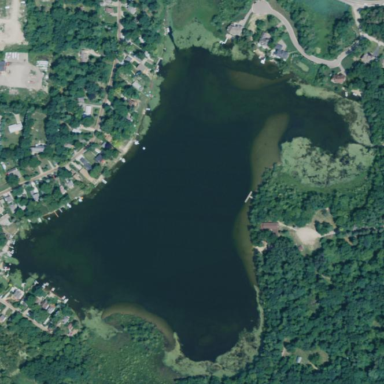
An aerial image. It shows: Lake with natural water.